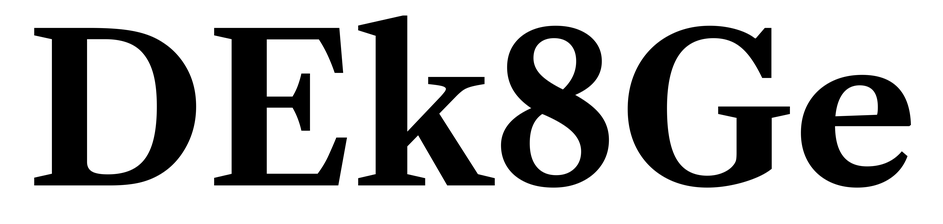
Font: LibreCaslonText_Bold